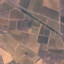
Label: PermanentCrop